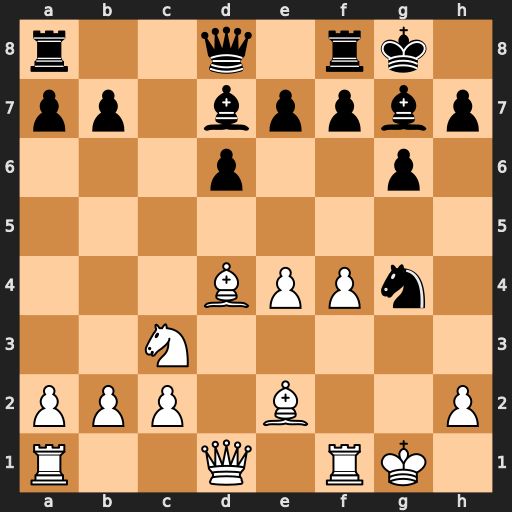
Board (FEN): r2q1rk1/pp1bppbp/3p2p1/8/3BPPn1/2N5/PPP1B2P/R2Q1RK1
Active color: w
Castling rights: -
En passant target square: -
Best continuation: Bxg7 Kxg7 Bxg4